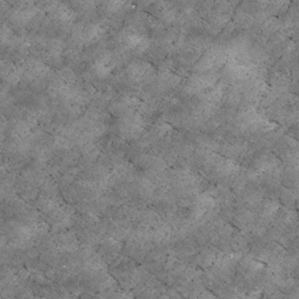
Label: non_frost